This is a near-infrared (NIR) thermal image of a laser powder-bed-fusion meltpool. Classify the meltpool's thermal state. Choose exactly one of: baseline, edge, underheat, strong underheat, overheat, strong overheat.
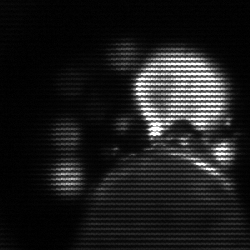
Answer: baseline